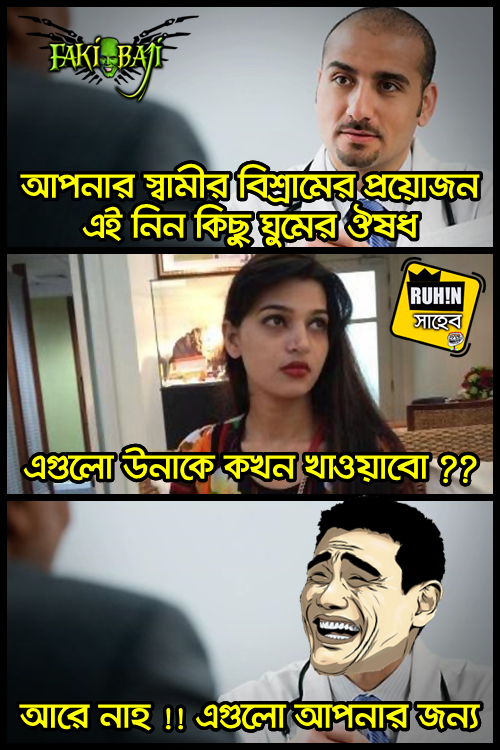
Caption: আমার স্বামীর বিশ্রামের প্রয়োজন এই নিন কিছু ঘুমের ঔষধ এগুলা উনাকে কখন খাওয়াবো?? আরে নাহ!!  এগুলা আপনার জন্য
Label: non-hate